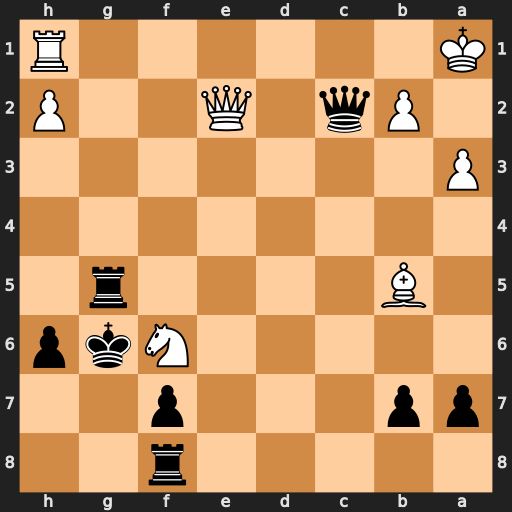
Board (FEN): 5r2/pp3p2/5Nkp/1B4r1/8/P7/1Pq1Q2P/K6R
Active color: b
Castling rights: -
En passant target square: -
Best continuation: Qxe2 Bxe2 Kxf6